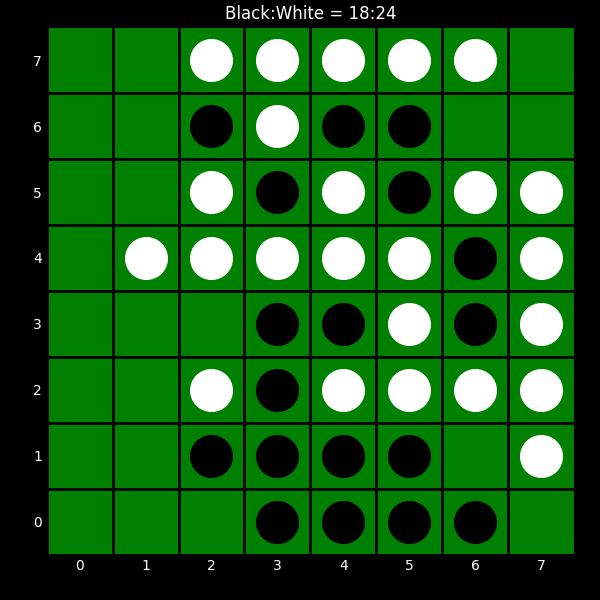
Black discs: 18
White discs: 24